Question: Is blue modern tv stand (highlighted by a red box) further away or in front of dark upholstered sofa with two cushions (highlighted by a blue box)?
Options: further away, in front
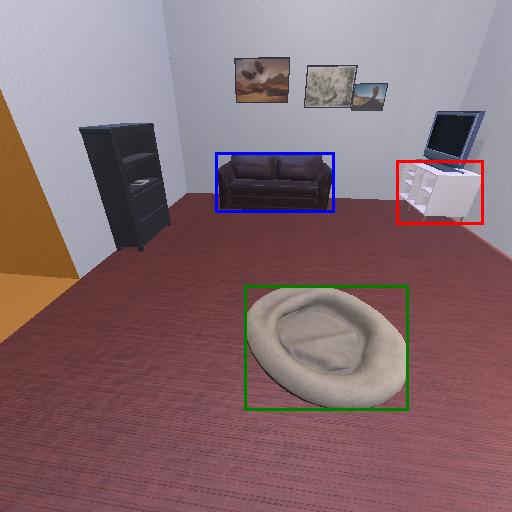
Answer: further away